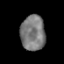
Tissue: prostate
Cell type: T cells
Senescence score: 0.8178
Nuclear area (px): 852
Mean DAPI intensity: 121.393